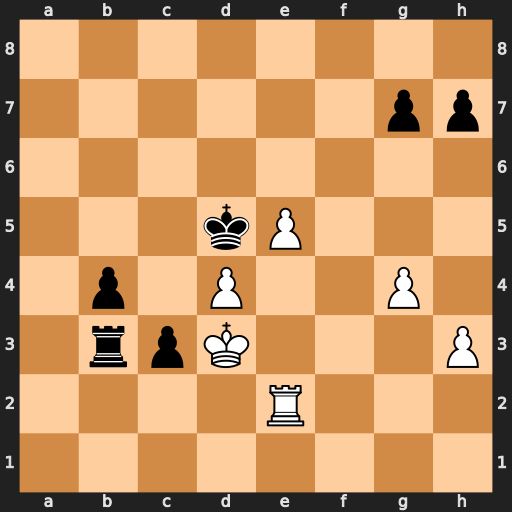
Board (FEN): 8/6pp/8/3kP3/1p1P2P1/1rpK3P/4R3/8
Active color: w
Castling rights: -
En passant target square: -
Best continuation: e6 c2+ Kxc2 Rc3+ Kd2